Question: I would like to know how easilly achieve this layout with Bootstrap 3.

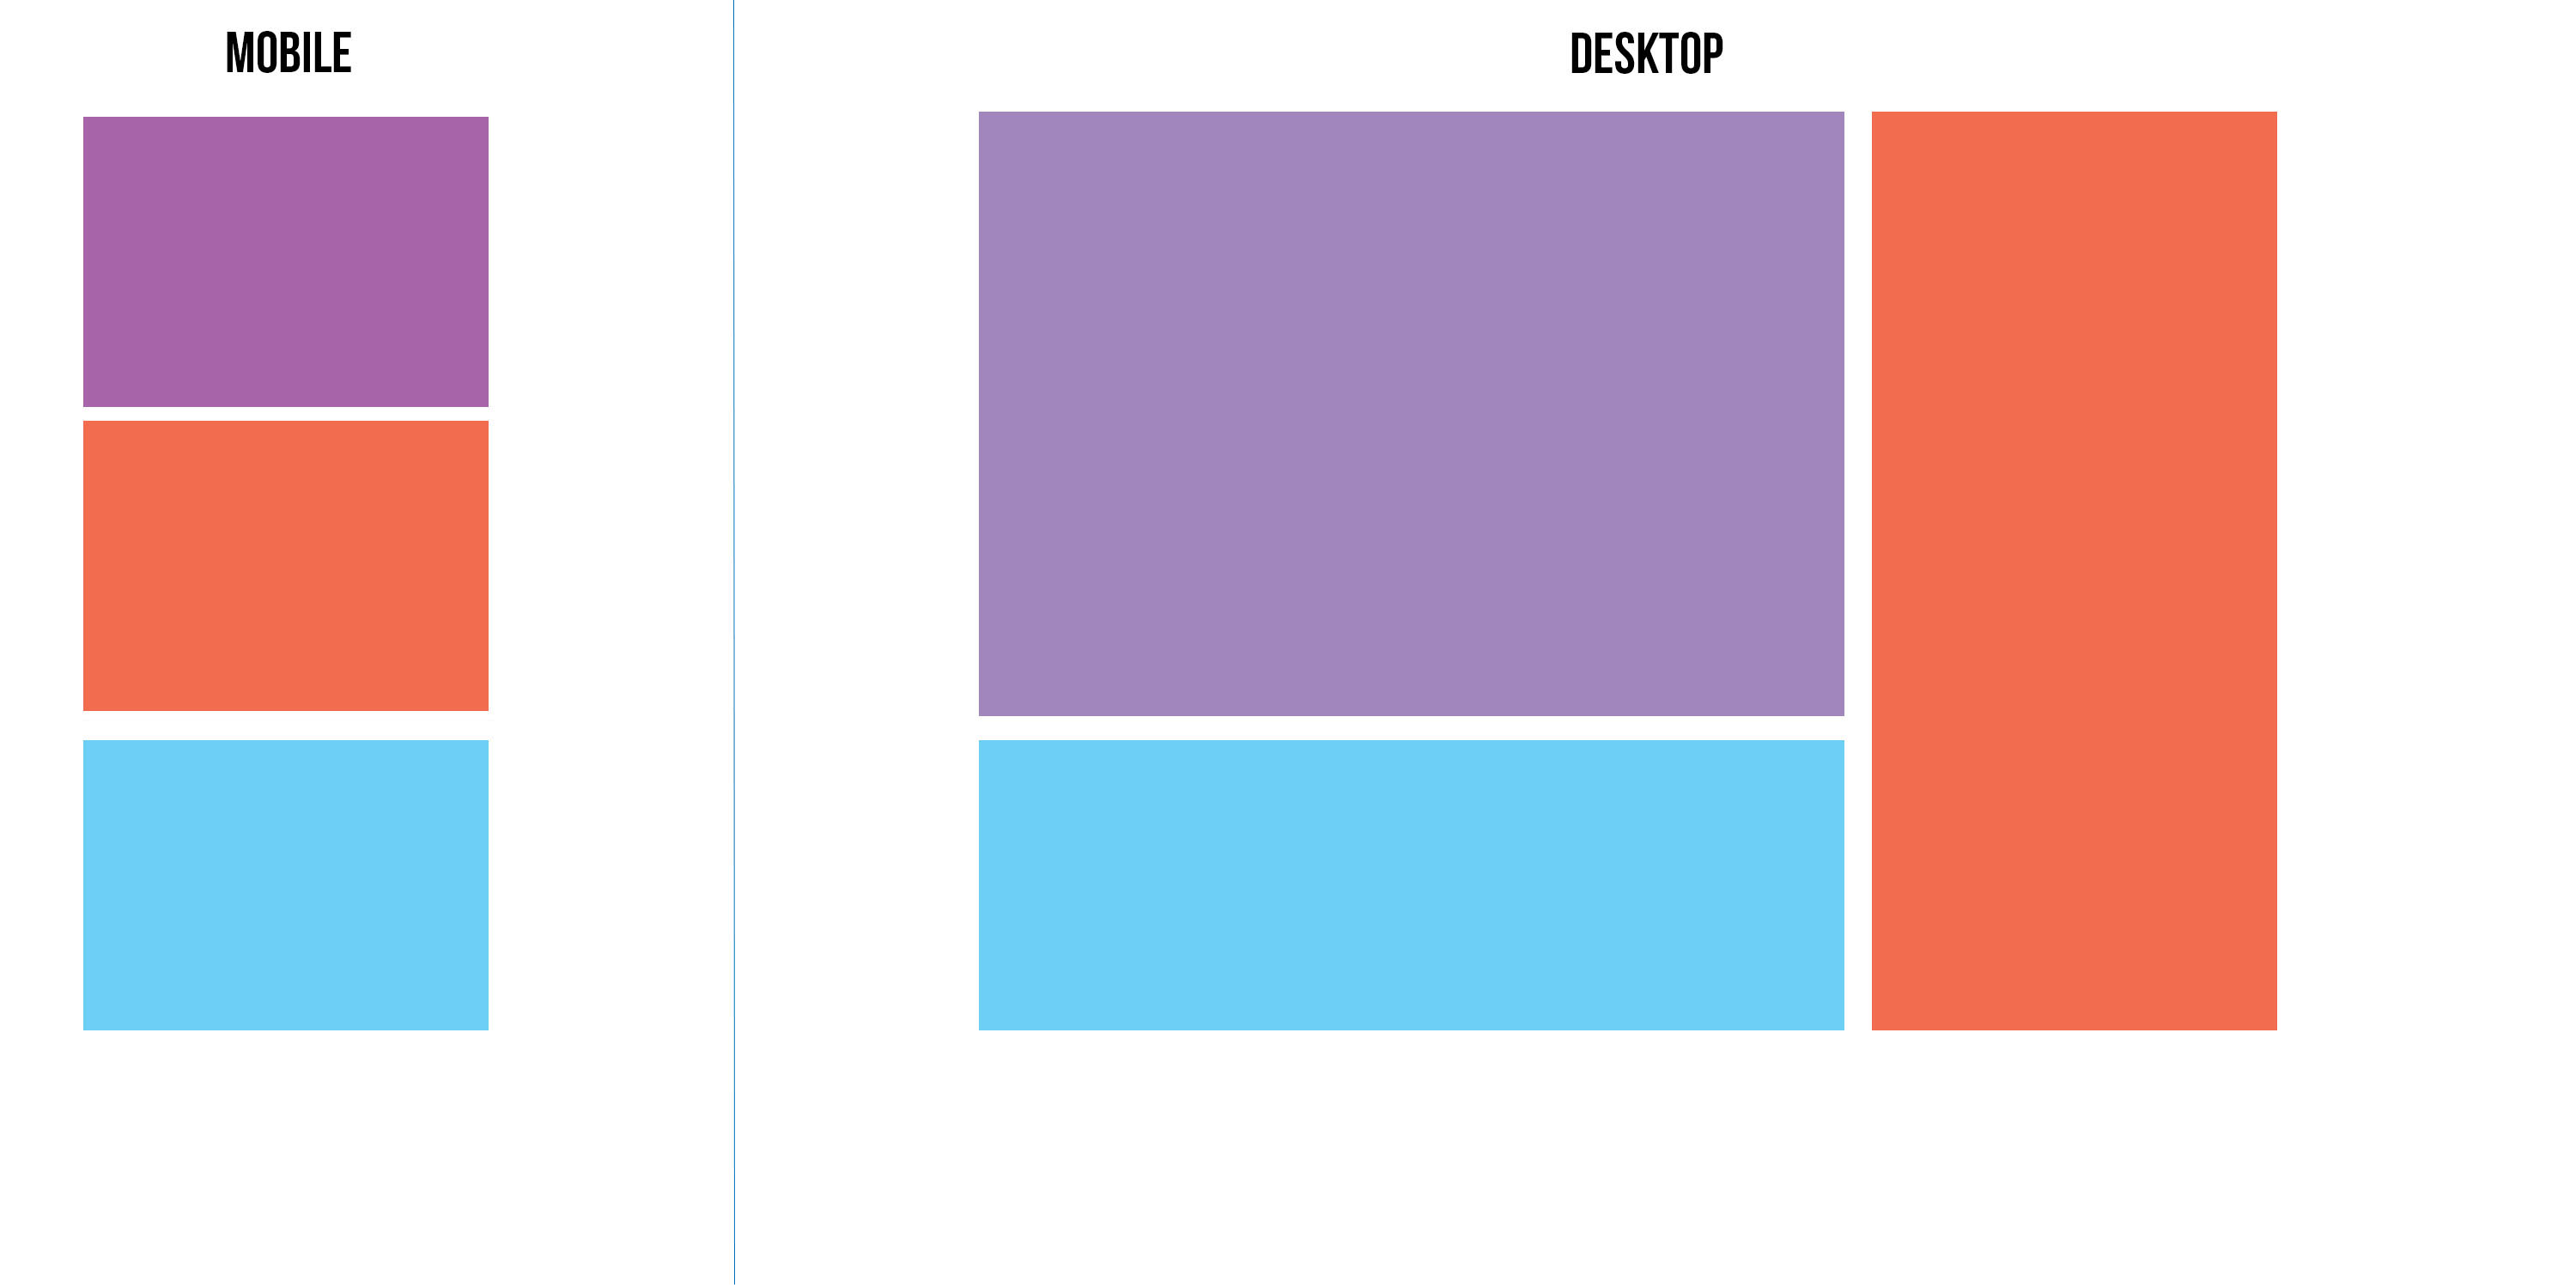
Answer: You can achieve that layout using pretty easy, you just have to arrange your columns in a proper order. The block I believe its a , and the other two blocks have the same width (seems bound to the same container), and I think there you have your .
So, put the , in a container with the desired width from the bootstrap grid, like 'col-md-4', and the in a container say 'col-md-8'; add to both these containers 'col-xs-12' class(will add 100% width on 768px and bellow), we'll need it because we're gonna use 'pull-left/right'(float rule) class to swap them around.
Check out the <URL> and bellow the markup/css used
The markup:
'''
<div class="container">
<div class='row cf'>
<div class='col-sm-4 col-xs-12 pull-right'>
<div class='orange'>One good lookin sidebar</div>
</div>
<div class='col-sm-8 col-xs-12 pull-left'>
<div class='content-entry orchid'>
Some content here
</div>
<div class='content-entry cyan'>
And some other content here
</div>
</div>
</div>
</div>
'''
And the css:
'''
.orange{
background: orange;
}
.orchid{
background: orchid;
}
.cyan{
background: cyan;
}
'''
**Note: if you want that sidebar to expand it's height to the height of the other 2 blocks combined, that's a different story, but this should get you started.
OK since you have a layout a bit tricky on mobile, I guess your safest bet would be to make the 'absolute' positioned, and on mobile(), switch it to static position, to make em fall into a natural flow. There are some more other methods out there like flexbox, or maybe some fancy table tricks, but this one should get you going.
Check out the <URL>, and the changed markup/css bellow:
'''
<div class="container">
<div class='row content-wrapper'>
<div class='col-sm-8 col-xs-12'>
<div class='content-entry orchid'>
Some content here
</div>
</div>
<div class='col-sm-4 col-xs-12 sidebar-wrapper'>
<div class='orange'>One good lookin sidebar</div>
</div>
<div class='col-sm-8 col-xs-12'>
<div class='content-entry cyan'>
And some other content here
</div>
</div>
</div>
</div>
.orange{
background: orange;
}
.orchid{
background: orchid;
}
.cyan{
background: cyan;
}
/*added rules*/
.content-wrapper{
position: relative;
}
.sidebar-wrapper{
position: absolute;
top: 0; right: 0;
}
@media all and (max-width: 767px){
.sidebar-wrapper{
position: static;
}
}
'''